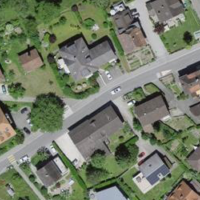
EUNIS habitat code: 54
Species observed at this site:
Galeopsis tetrahit
Humulus lupulus